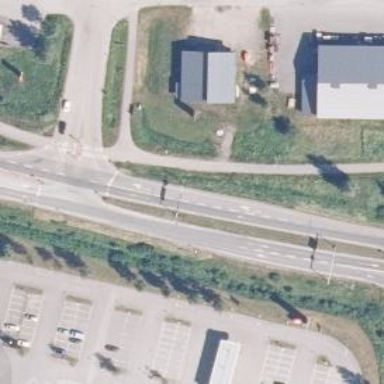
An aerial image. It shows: Asphalt road designated as trunk highway.